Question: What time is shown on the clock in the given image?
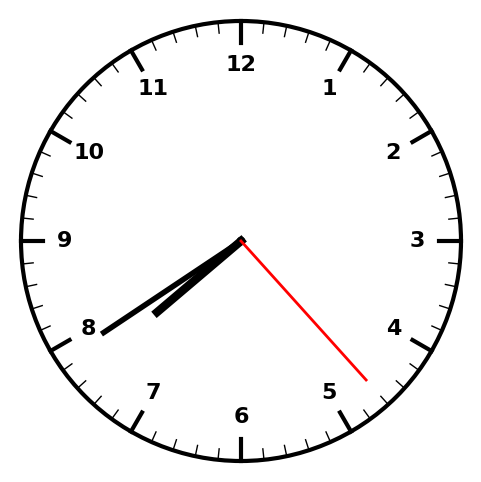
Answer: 07:39:23